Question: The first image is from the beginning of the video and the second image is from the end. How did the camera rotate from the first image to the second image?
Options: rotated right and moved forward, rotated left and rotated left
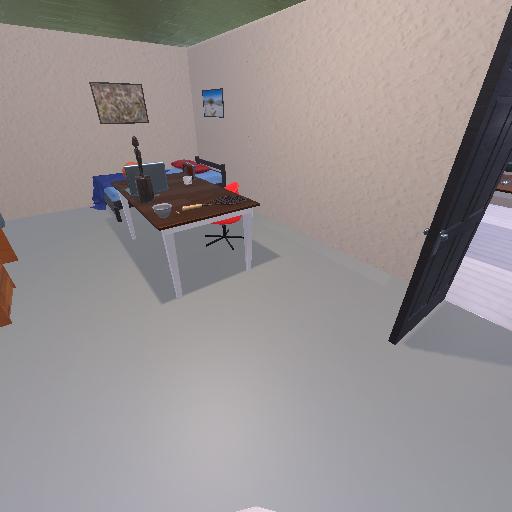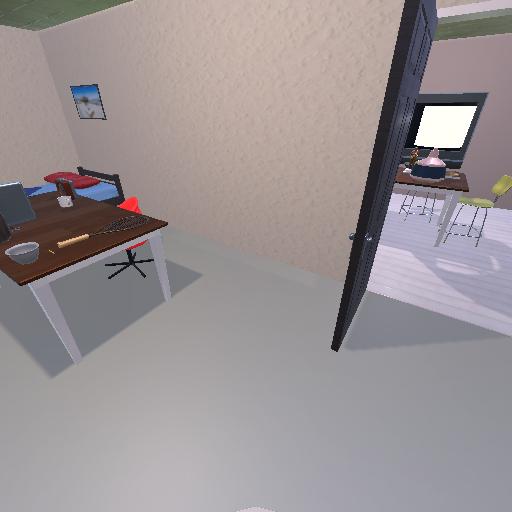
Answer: rotated right and moved forward